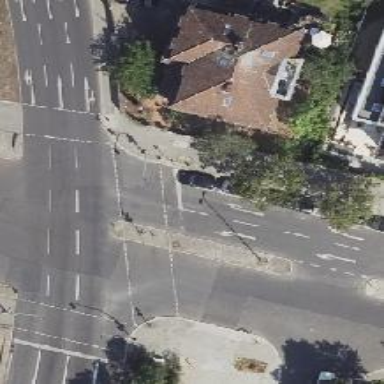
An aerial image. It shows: Road with traffic signals.